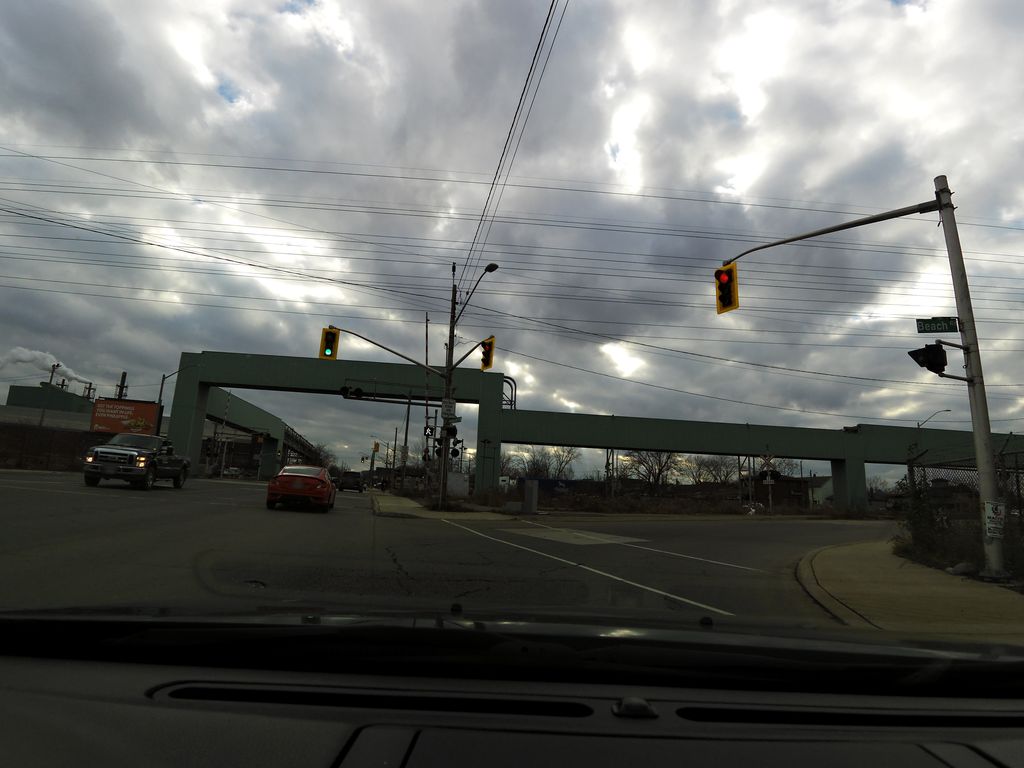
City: hamilton